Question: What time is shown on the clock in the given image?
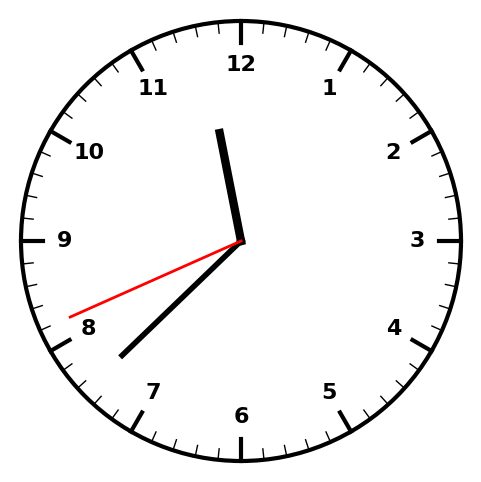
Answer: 11:37:41